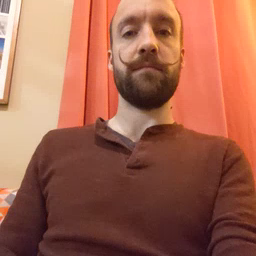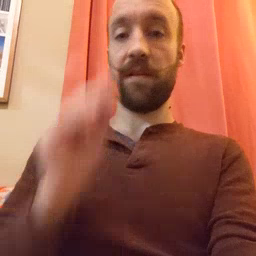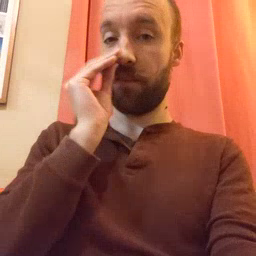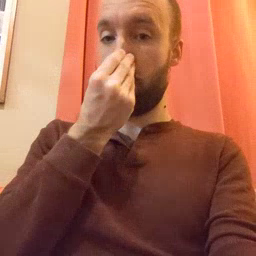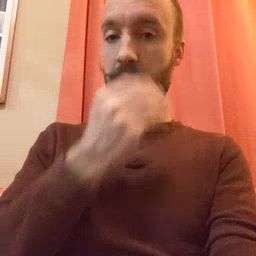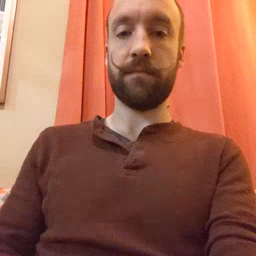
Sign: flower